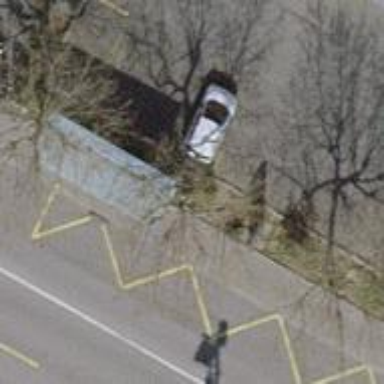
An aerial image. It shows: Bus stop with sheltered platform for public transport.